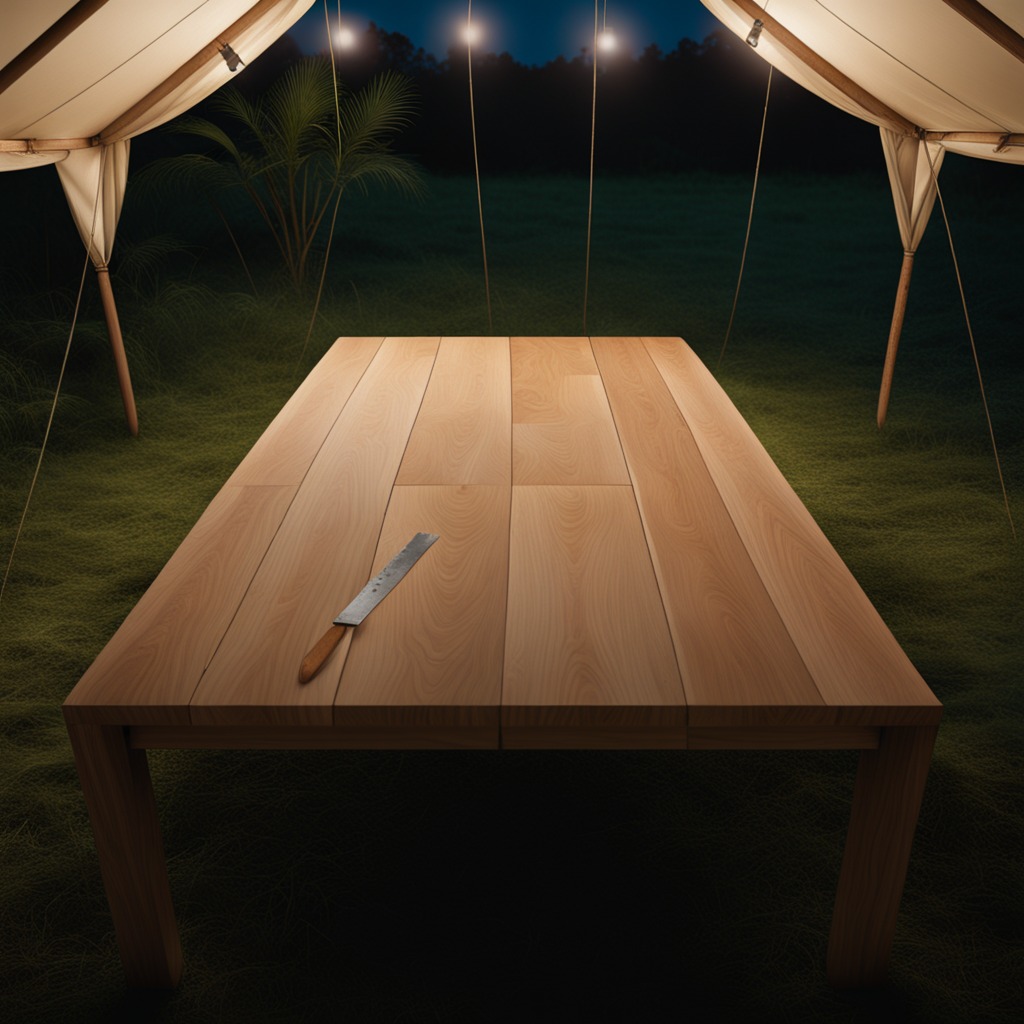
A metal saw is lying on a wooden table inside a jungle field workshop tent at night.